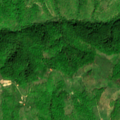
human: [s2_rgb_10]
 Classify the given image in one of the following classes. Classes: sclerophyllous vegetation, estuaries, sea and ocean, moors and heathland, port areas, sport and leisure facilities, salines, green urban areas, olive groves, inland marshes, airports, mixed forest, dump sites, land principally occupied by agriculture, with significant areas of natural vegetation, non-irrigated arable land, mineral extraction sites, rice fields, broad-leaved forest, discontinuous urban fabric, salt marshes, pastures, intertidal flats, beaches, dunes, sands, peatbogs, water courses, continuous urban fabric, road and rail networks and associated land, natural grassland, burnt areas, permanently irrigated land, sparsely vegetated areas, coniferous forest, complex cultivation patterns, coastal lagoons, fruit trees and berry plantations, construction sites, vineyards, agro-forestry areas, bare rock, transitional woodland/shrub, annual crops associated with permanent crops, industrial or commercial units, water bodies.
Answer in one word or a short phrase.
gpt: land principally occupied by agriculture, with significant areas of natural vegetation, broad-leaved forest, transitional woodland/shrub